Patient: sex M, age 56
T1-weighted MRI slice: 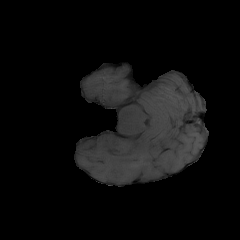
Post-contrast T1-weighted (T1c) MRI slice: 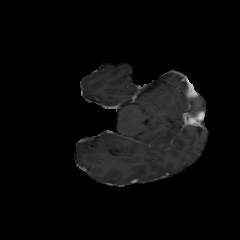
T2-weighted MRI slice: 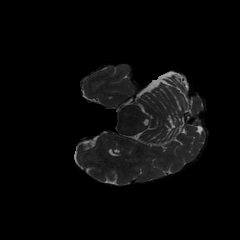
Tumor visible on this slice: no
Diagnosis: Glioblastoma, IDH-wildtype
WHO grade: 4